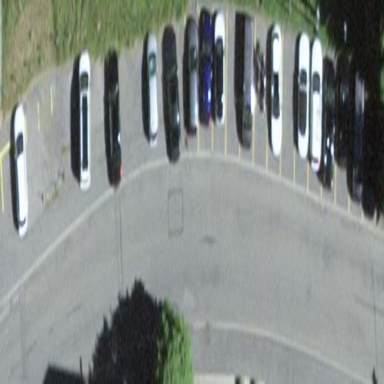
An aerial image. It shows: Parking area with surface.